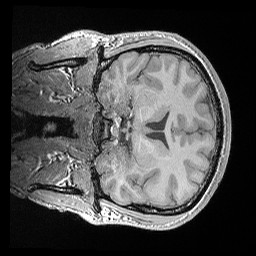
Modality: T1w
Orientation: coronal
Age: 23
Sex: male
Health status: healthy
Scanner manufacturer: siemens
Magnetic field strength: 3 T
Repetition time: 0.02 s
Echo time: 0.00492 s